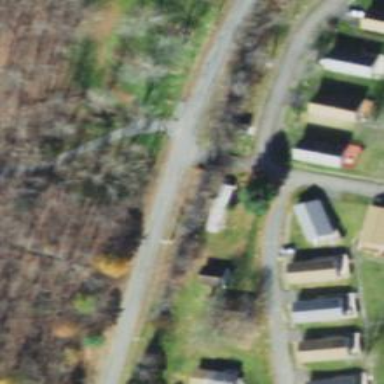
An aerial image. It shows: Residential road.